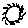
Label: sun